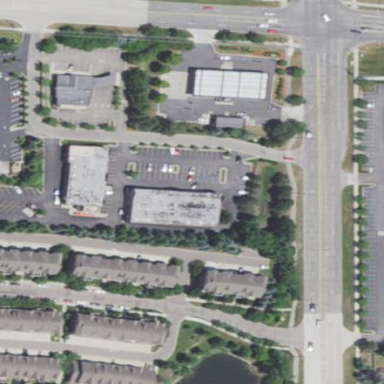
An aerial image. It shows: Retail area.